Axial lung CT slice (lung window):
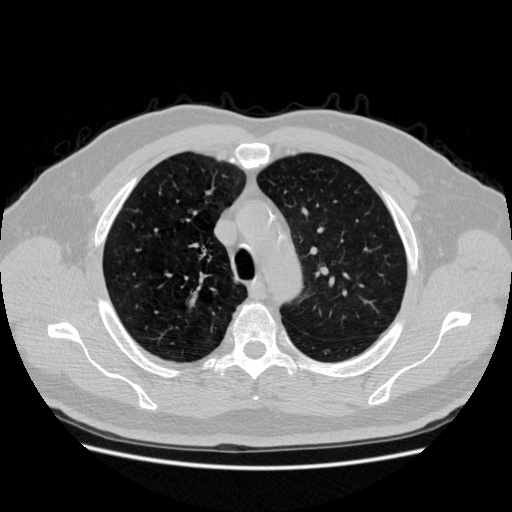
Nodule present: no